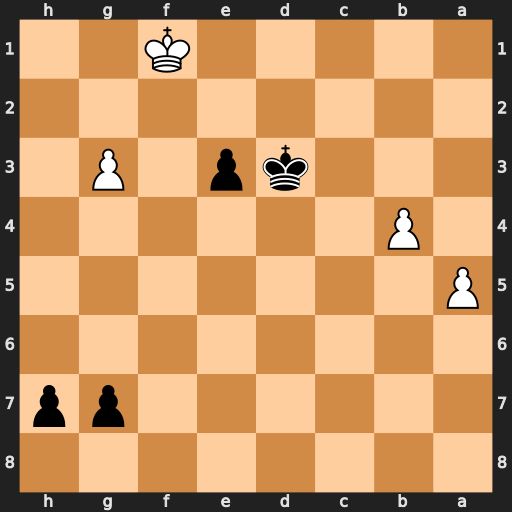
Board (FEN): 8/6pp/8/P7/1P6/3kp1P1/8/5K2
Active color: b
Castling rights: -
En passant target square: -
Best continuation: Kd2 Kg2 e2